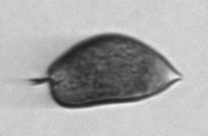
Label: Prorocentrum_micans